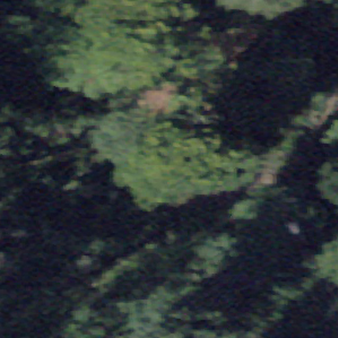
Label: other